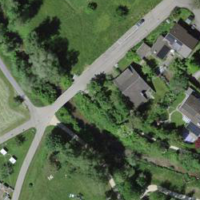
EUNIS habitat code: 53
Species observed at this site:
Closterotomus biclavatus